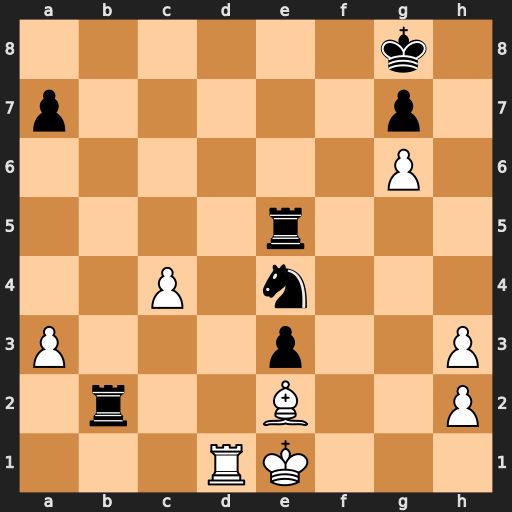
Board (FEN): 6k1/p5p1/6P1/4r3/2P1n3/P3p2P/1r2B2P/3RK3
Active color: w
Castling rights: -
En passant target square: -
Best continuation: Rd8+ Re8 Rxe8#